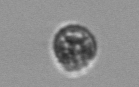
Label: coccolithophorid